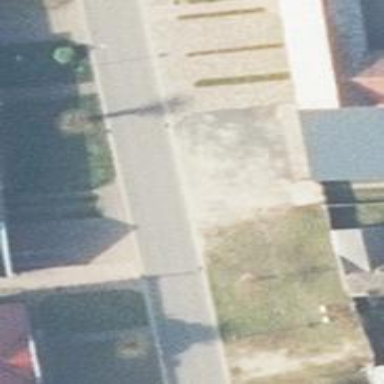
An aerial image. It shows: Residential road with asphalt surface.